Question: I've stumbled upon what seems like an impossible situation with an iphone app. I have three boolean variables which all are NO (false) and then I test in an if statement whether they is at least one of them as YES (true).
Well, as you can see in the screenshot, the debugger steps inside the if clause and eventually adds the value of 'BOTTOM_HEIGHT' to the height variable. This seems absolutely backwards, have I found a quantum boolean or something? (jk)
Here is the screenshot:

I have already tried to clear the project, Reset the contents and settings of the simulator and even deleted the Derived Data from the xcode build folder in case it was caching old code and nothing seems to work.
----- Update ------
Ok, it seems that it works ok but the variables after debugging with the ideas provided by Maverick1st aren't being reported correctly and hasAvatar, hasRating and haOpinions are always shown as NO. I've figured out that the problem with the result being incorrect is on the 'offer' which is a 'NSManagedObject' is never null despite setting as null when I initialize the object and when I log it I get this:
'''
2011-09-22 10:00:03.889 11870.com[2613:207] offer: (null)
'''
This object gets initialized in a separate project in the workspace that gets added as a static library and I think I've deleted the library's build files so that they get generated again. In fact, I know it since otherwise it would give me a compilation error since on previous version of the library we didn't have the offer property.
I'm gonna do further investigation to see if I find why is this happening.
PS: can someone reedit my post, since it doesn't let me post images yet, thanks
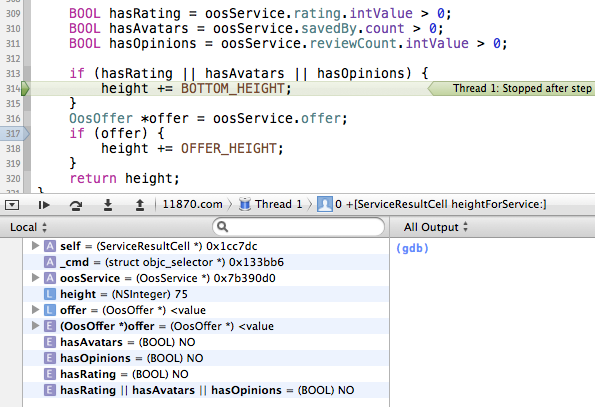
Answer: Ok, after further investigation I found that there were several problems.
- - 'NSNull'<URL>-
Thanks for all the responses, it was really helpful.
PS: Should I select this answer as correct or wait for voting? Quite new poster here :)
---
Update:
I finally got to the source of the issue for the third problem ans why it was returning a reference to [NSNull null] instead of nil as it does with the rest of relationships in CodeData.
The secondary project that handles the DAO operations had no target and the target dependency got lost somehow when changing from Xcode 3.2 to Xcode 4.0 a couple of months back. It wasn't giving me a problem with the selector since the model was being copied in a different way.
Well, apparently CodeData has 2 different null states for objects: 'NSNull' for when the object has not been set and nil when you give the value nil (Which I tent to do in the parse and hence it didn't return 'NSNull' before)
Anywho, all seems to be working more or less as expected.